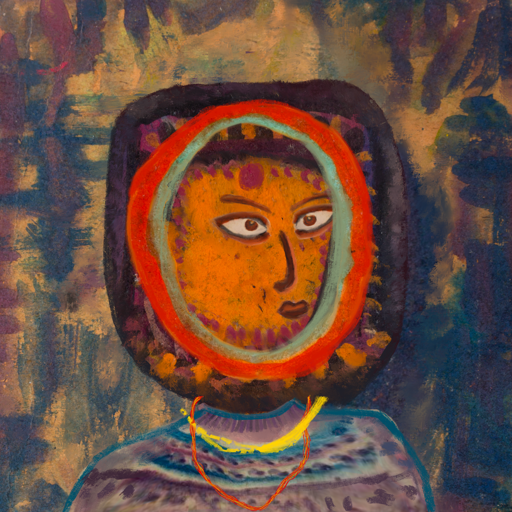
Background: InTheSun, Head And Neck Side: Doll_w_Hair, Face Side: Roy_Bahadur, Bust: HillGirl, Hair Side: Sisters, Head Accessory: Blank, Second Necklace: Gypsy_Mother_2, Necklace: Irani_1, Baby: Blank